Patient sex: F
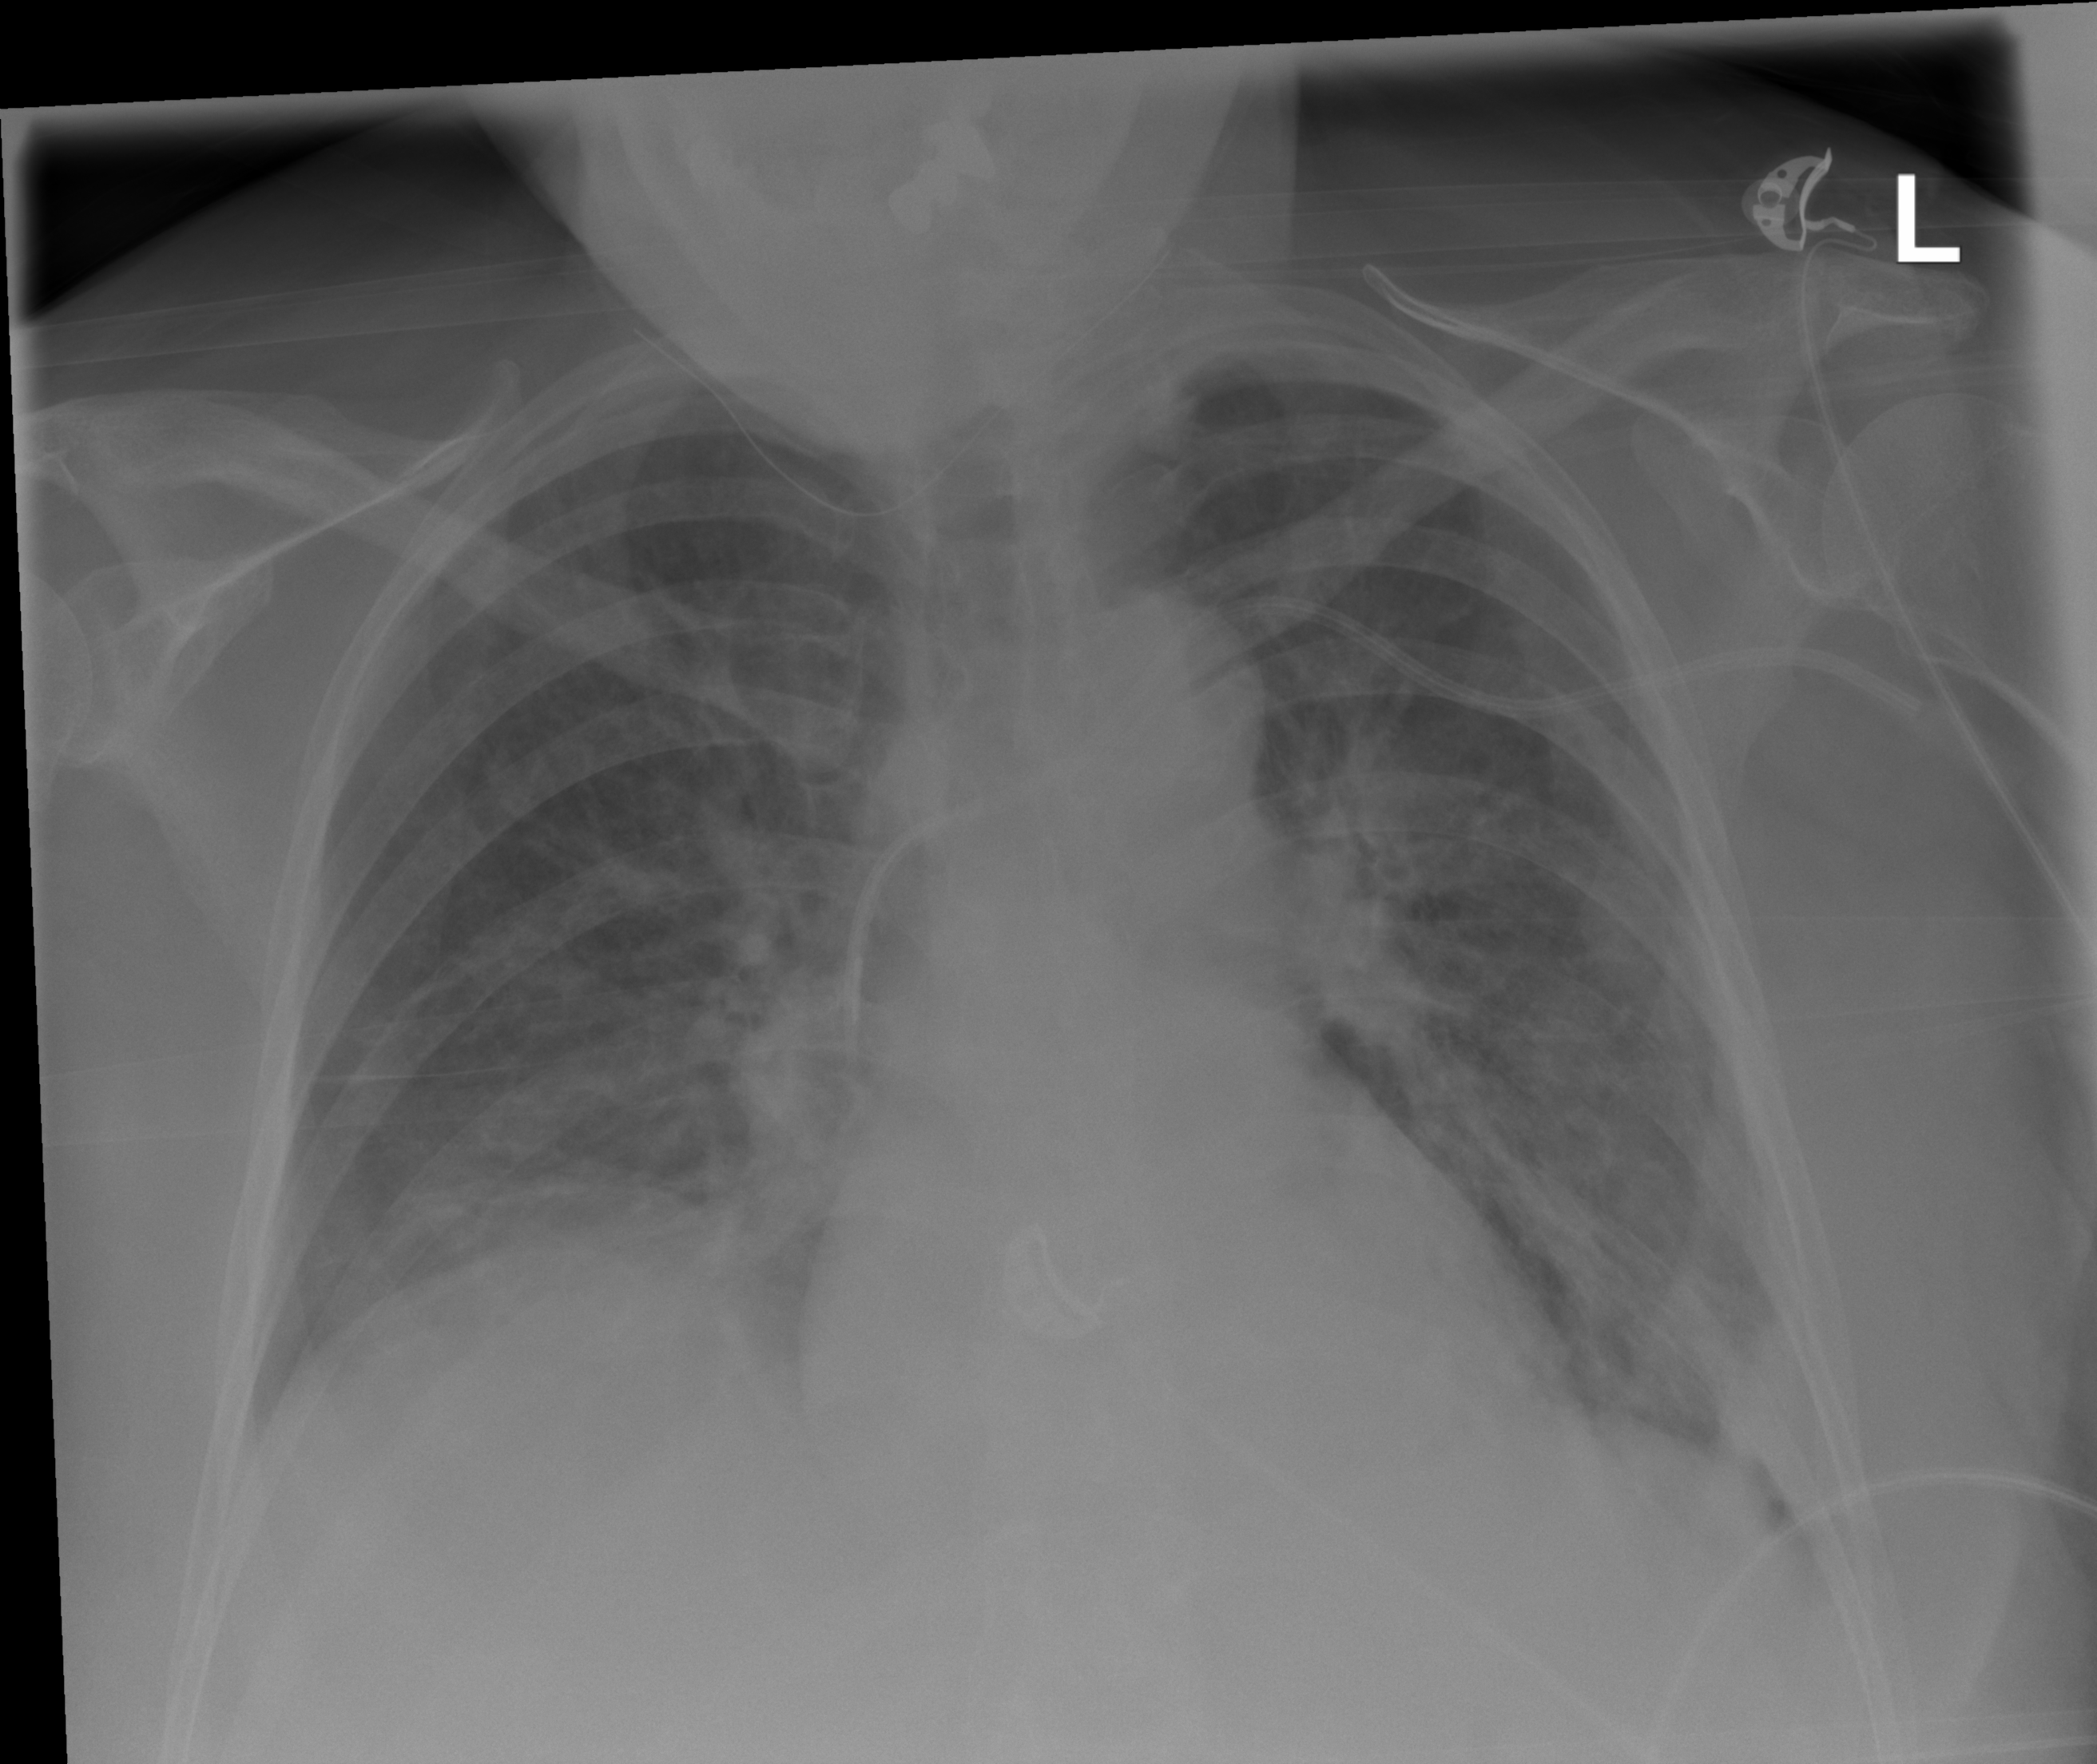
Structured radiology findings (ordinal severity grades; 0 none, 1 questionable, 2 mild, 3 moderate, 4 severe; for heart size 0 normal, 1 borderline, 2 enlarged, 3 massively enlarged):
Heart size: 0
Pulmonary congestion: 0
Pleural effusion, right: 0
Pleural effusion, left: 0
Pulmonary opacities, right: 0
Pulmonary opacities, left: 2
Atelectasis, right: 2
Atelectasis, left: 2